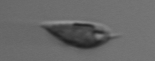
Label: Prorocentrum_triestinum